Question: ## Load .ser file which is inside my project explorer
---
I've been working around with file paths and Serialization and all is well, however with my current code my file path was simply the file name ("Students.ser") which would obviously save the files outside the project which isn't too good(unorganized).
I've been searching and trying to mess about the file paths to get the current path my project in order to keep the collections here.
---
> Here's a more graphical idea of what I'm trying to say:

---
I don't want to hardcore the entire path as that is just an easy way around what I'm trying to do, I simply want it to create the file within the project itself.
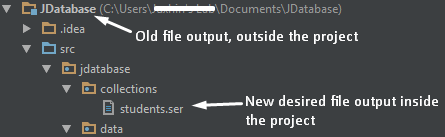
Answer: If you want to the files, just use
'''
this.getClass()
.getClassLoader()
.getResourceAsStream("jdatabase/collections/students.ser")
'''
And use the provided stream to deserialize your objects.